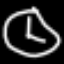
Label: clock